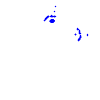
Particle: electron